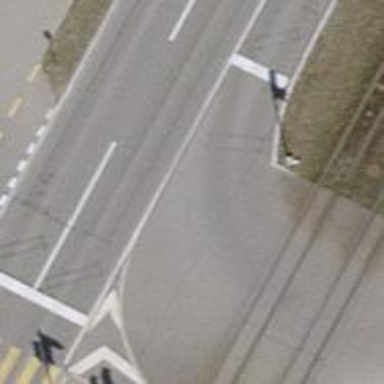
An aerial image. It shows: Road with traffic signals.